Question: I am trying to create a project that calculates the sum and average of a series of numbers input into a text field (separated by spaces). So in a single text box a user would enter "1 2 3" and what should happen is that I take the input, separate the numbers by the spaces and put the numbers into an array. Then add the elements in the array up to return the sum and calculate the average as well. However I am stuck on the adding part as I keep getting the error "Uncaught TypeError: Cannot read property '0' of undefined" in console when I run it. I have looked up other people who have had this issue but they seemed to be doing other functions and their fixes don't seem to work for me. I have attached my code in a picture here.

I have tried things like on line 13 of the javascript I change the 'Number.numbers[i]' to 'numbers[i].value' and that changes the output to NaN. I am quite stuck and would appreciate any help available. Thank you!
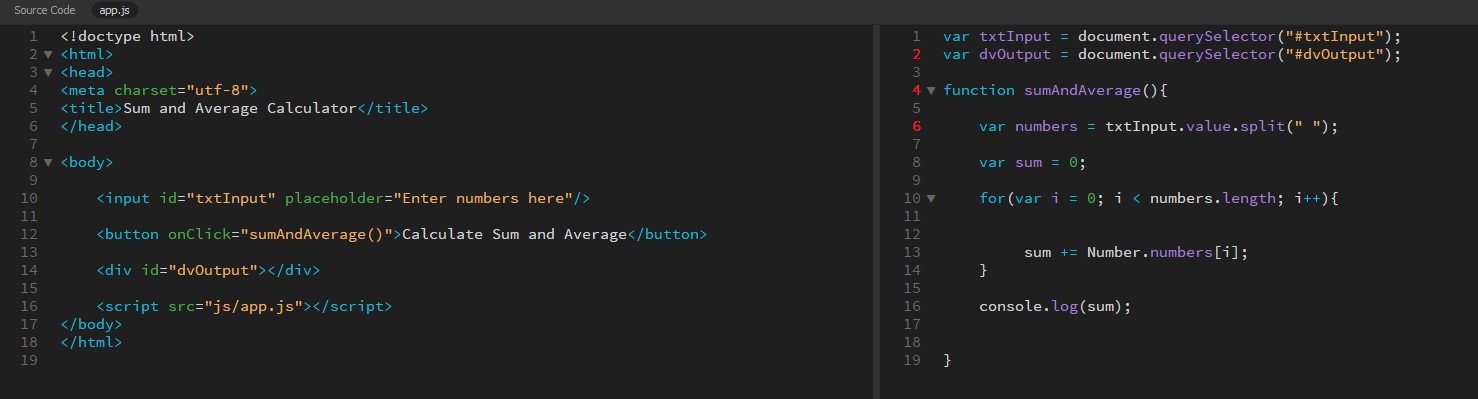
Answer: To parse your string to number you need to do like this :
Number(your number).
So you will have to do like so :
'''
sum += Number(numbers[i]);
'''